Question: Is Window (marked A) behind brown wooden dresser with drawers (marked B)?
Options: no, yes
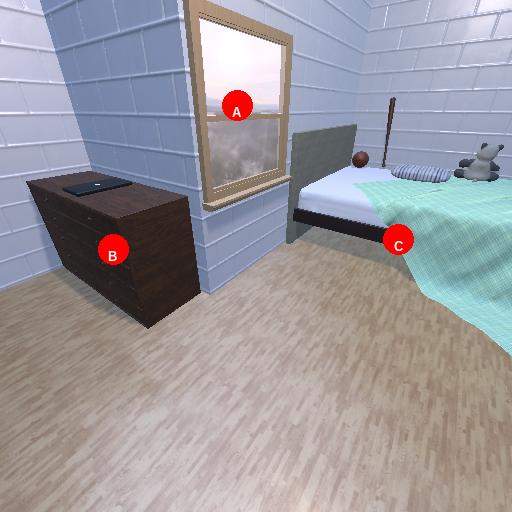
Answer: no